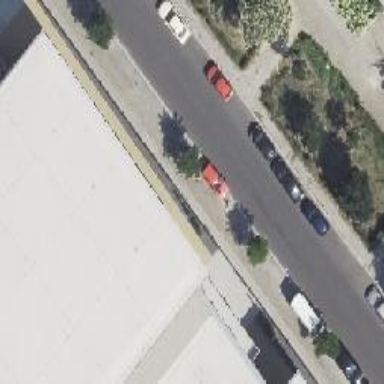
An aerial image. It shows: There is parking obstacle present.